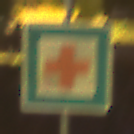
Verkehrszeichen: ErsteHilfe
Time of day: Night
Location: Outdoor (Suburban)
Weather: Clear
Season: NotSpecified
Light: Artificial